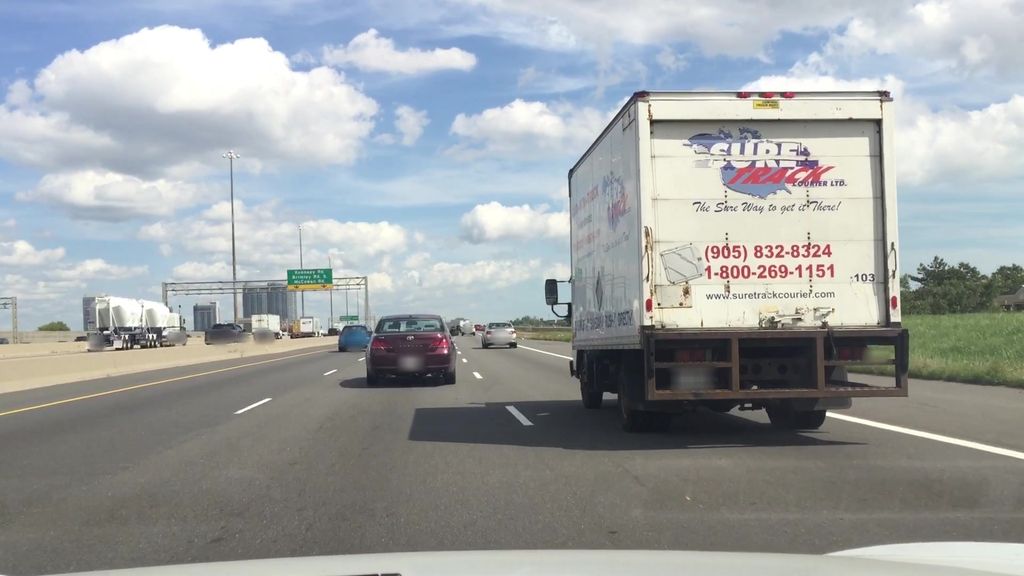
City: toronto